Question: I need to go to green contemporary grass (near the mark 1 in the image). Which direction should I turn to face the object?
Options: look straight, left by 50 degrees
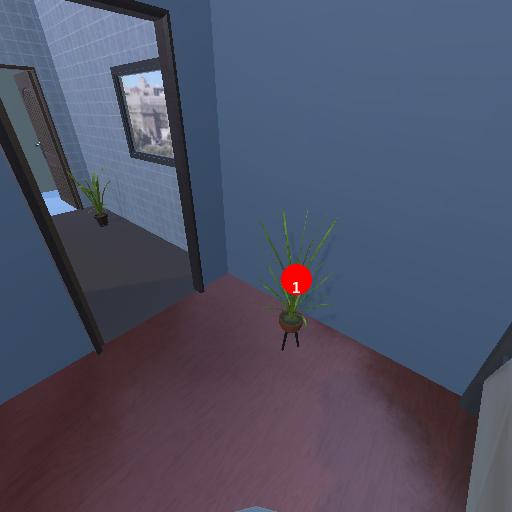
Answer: look straight